Question: I want to plot a histogram of my dataset which contains two columns, one with names and the other one with values which looks like that:
'''
City Values
Graz 2799
Innsbruck 2802
Klagenfurt 2591
Linz 3016
Salzburg 2716
Wien 2252
'''
I want to create a bar histogram which shows how much in the value for each one of the names having the Names variable in the horizontal axis.
I've tried the following code:
'''
ggplot(data) +
geom_bar(aes(x=City))
'''
but what I am getting back is not what I want and it looks like that:

Do you know how I can fix that? Or do you have any suggestions about any other plot which will show me a similar result as what I want?
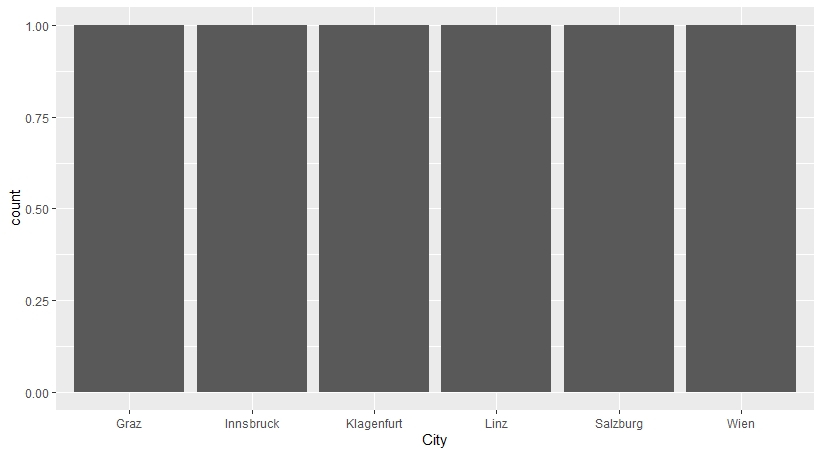
Answer: Here comes the barplot with your values.
'''
ggplot(data, aes(x=City, y=Values)) +
geom_bar(stat = "identity")
'''
<URL>
From the docs:
> By default, geom_bar uses stat="bin" . This makes the height of each
bar equal to the number of cases in each group, and it is incompatible
with mapping values to the y aesthetic. If you want the heights of the
bars to represent values in the data, use stat="identity" and map a
value to the y aesthetic.